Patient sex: F
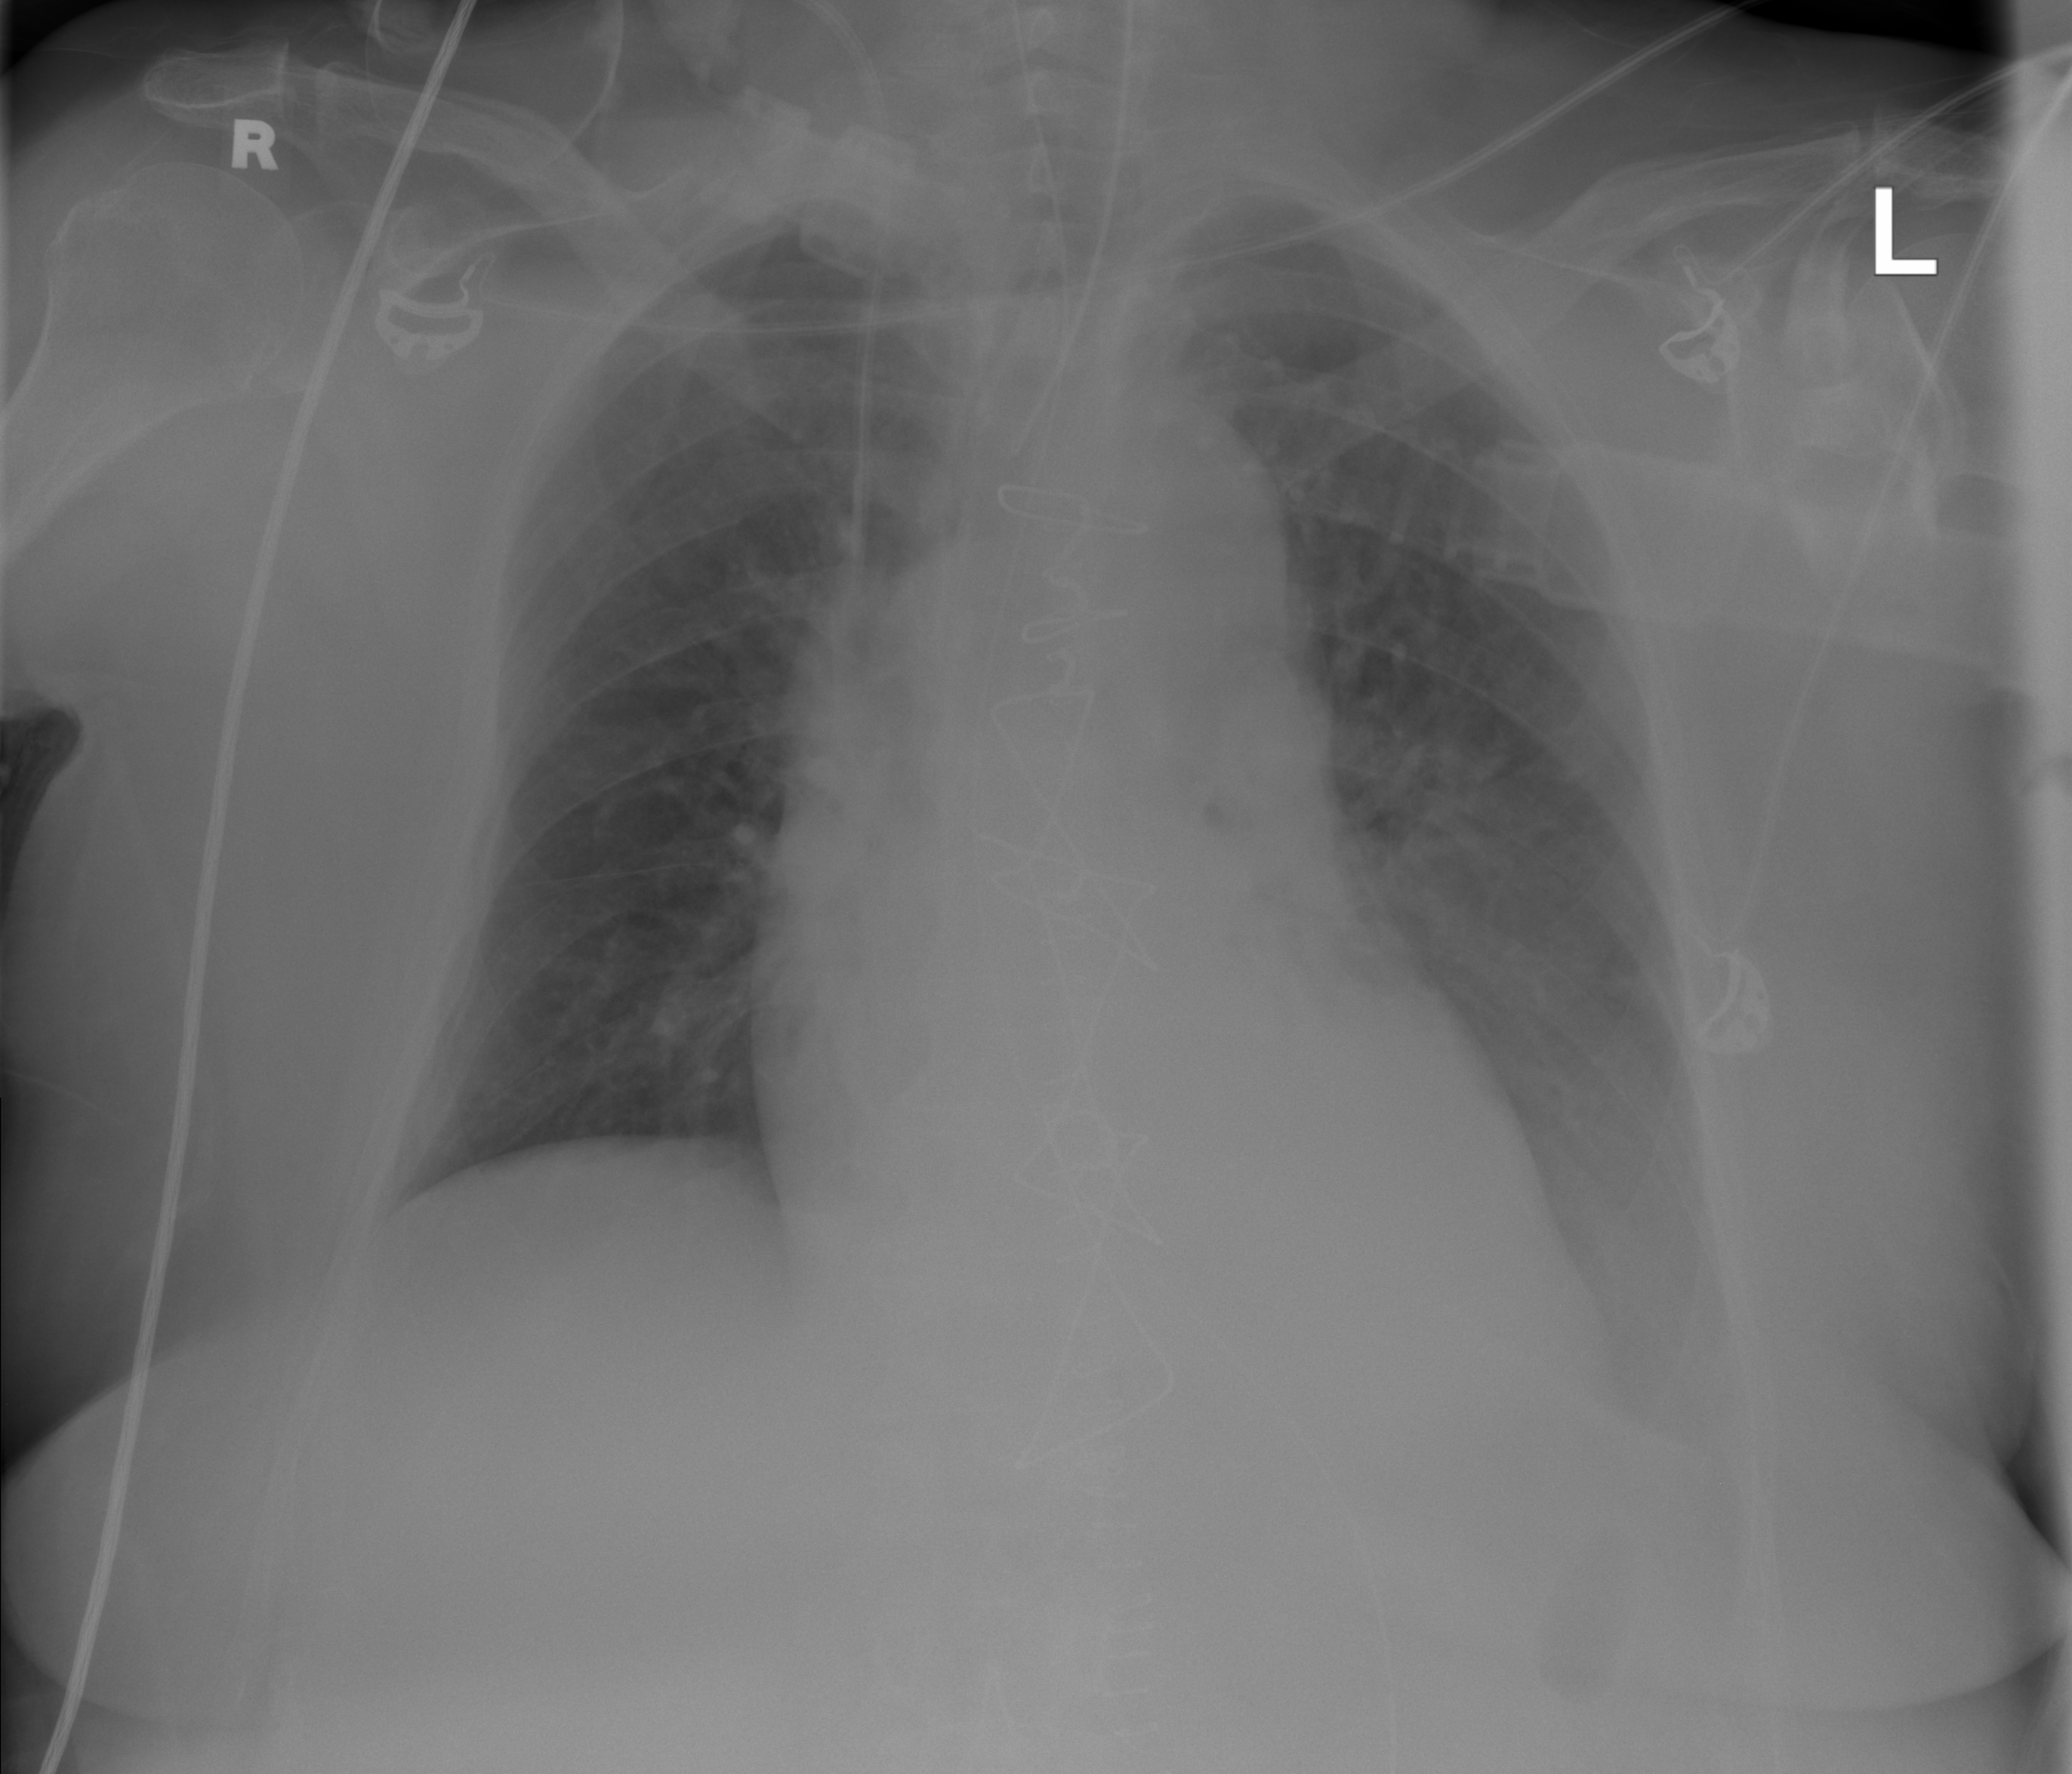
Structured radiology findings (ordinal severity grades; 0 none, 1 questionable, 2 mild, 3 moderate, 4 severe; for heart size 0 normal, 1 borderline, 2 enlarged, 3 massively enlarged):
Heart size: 2
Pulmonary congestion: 2
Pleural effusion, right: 0
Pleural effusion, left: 2
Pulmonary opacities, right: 0
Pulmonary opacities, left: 0
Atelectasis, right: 0
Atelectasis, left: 2